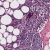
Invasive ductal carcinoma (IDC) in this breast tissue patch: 0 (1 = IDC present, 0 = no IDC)